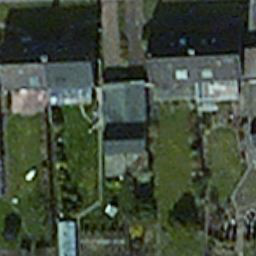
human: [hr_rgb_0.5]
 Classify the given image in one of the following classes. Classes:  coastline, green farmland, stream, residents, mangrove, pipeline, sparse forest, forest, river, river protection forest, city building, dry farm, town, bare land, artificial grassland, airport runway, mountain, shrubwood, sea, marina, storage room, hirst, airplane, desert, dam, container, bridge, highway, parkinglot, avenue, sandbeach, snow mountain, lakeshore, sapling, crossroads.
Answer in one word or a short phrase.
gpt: residents